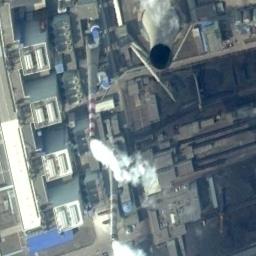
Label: thermal_power_station